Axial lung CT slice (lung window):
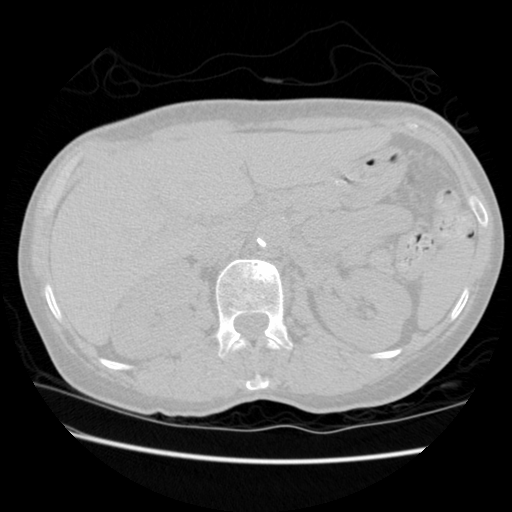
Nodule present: no